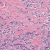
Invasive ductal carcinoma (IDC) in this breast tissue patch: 1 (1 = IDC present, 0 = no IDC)